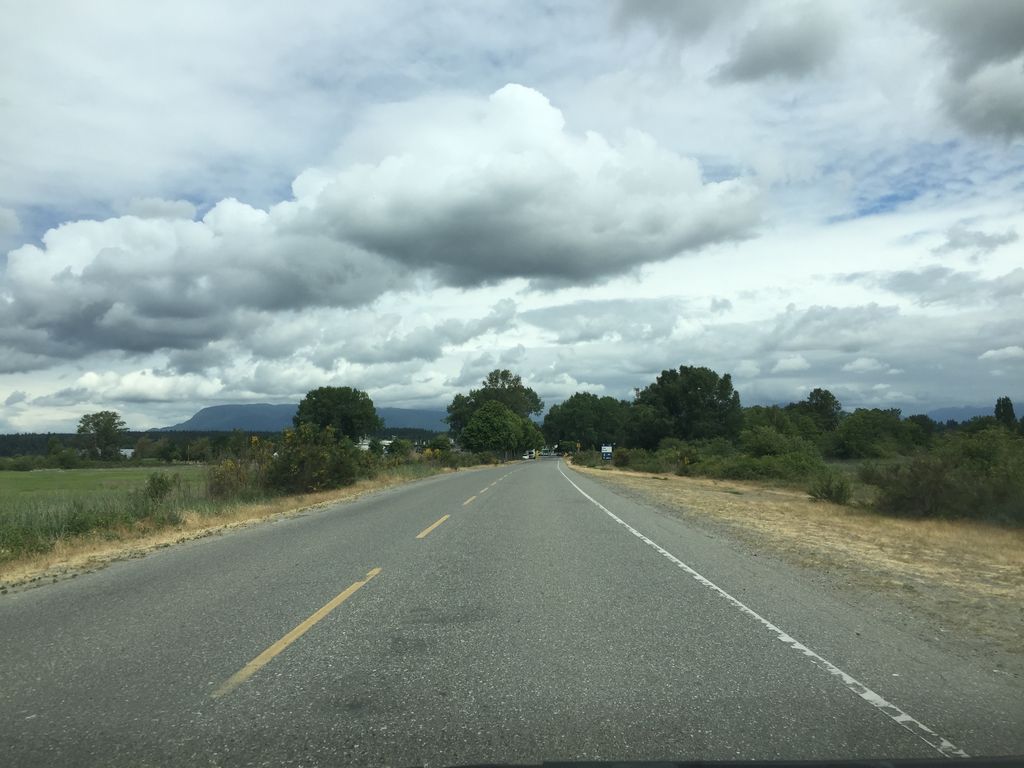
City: vancouver